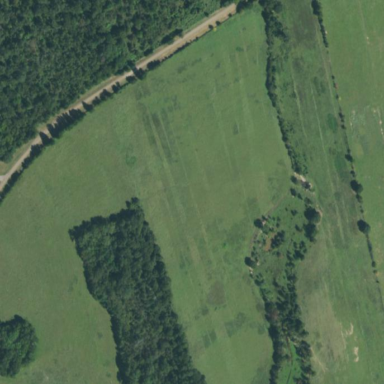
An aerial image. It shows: Pasture covered in meadow.